Interaction volume radius: 5 \u00c5
Interaction volume height: 20 \u00c5
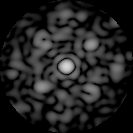
Disorder parameter: 0.5719